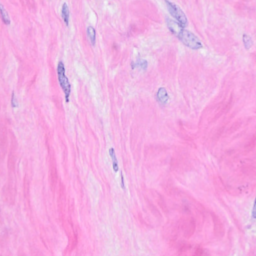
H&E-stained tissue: Breast